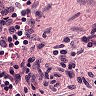
Metastatic tissue present: no